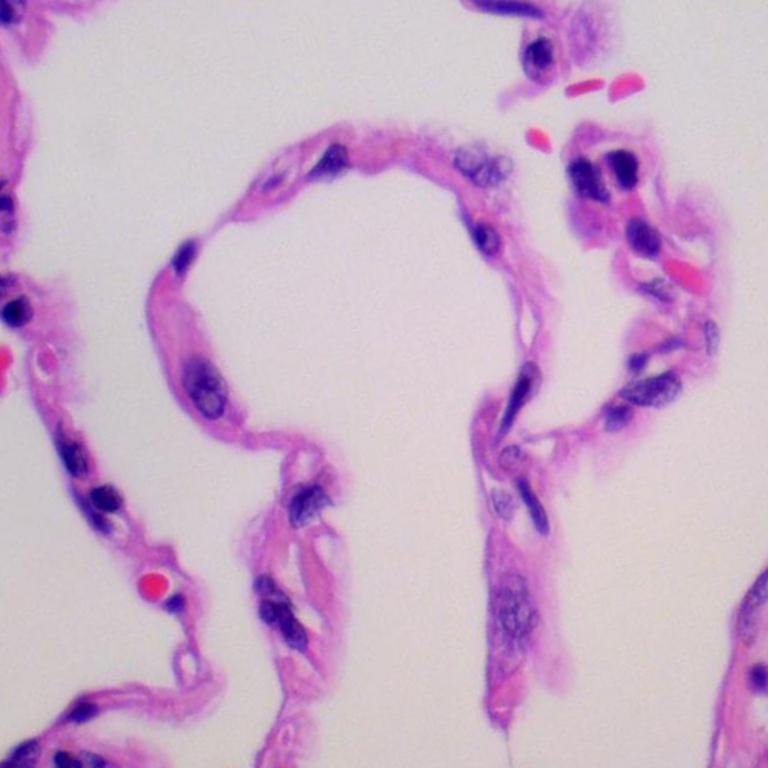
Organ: lung
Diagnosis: benign